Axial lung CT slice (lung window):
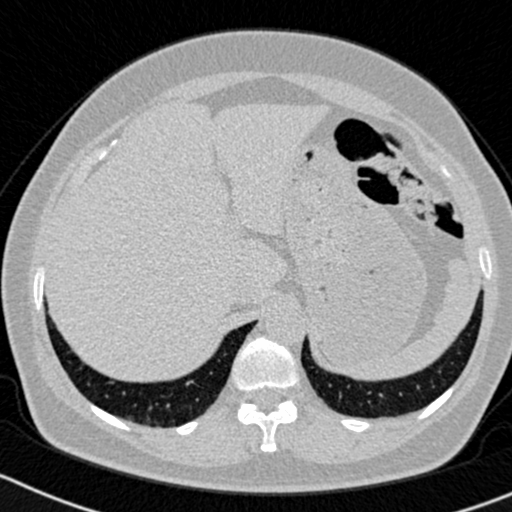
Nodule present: no